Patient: sex M, age 64
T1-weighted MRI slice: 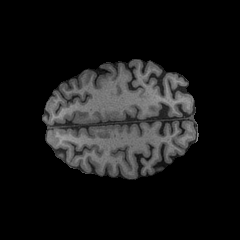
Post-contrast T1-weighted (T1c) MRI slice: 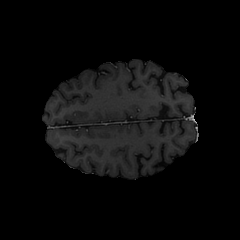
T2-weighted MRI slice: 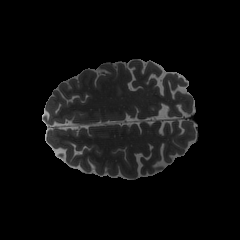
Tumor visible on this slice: no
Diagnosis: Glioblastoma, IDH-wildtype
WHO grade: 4